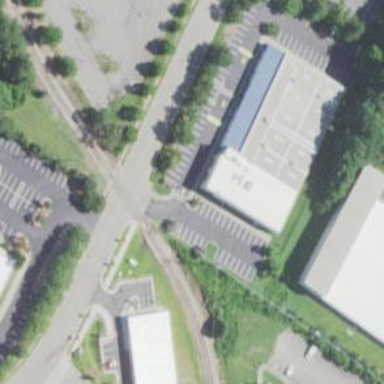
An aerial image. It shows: Commercial building being used for commercial purposes.